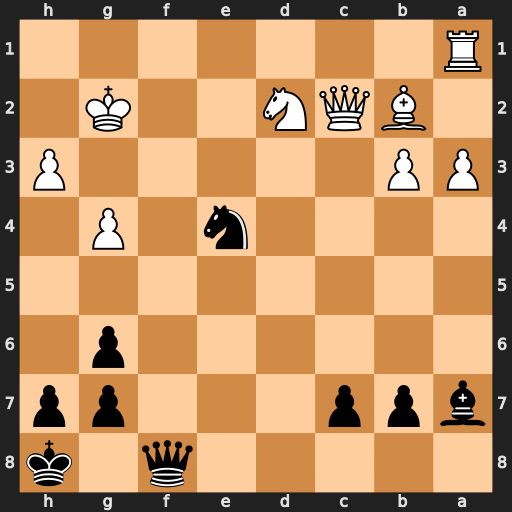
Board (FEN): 5q1k/bpp3pp/6p1/8/4n1P1/PP5P/1BQN2K1/R7
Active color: b
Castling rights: -
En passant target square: -
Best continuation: Qf2+ Kh1 Ng3#